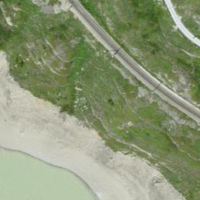
EUNIS habitat code: 26
Species observed at this site:
Campanula barbata